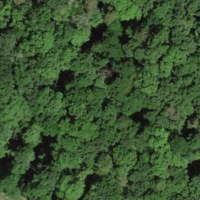
EUNIS habitat code: 41
Species observed at this site:
Phaneroptera nana
Ajuga reptans